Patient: sex M, age 56
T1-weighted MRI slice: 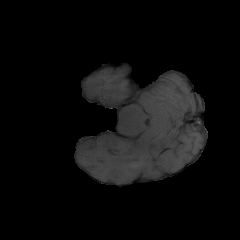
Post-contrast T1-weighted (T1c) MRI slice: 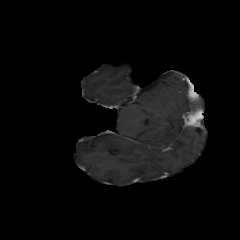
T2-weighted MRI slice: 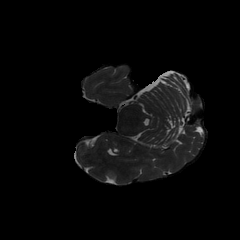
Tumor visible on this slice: no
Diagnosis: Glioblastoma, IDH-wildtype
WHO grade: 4